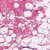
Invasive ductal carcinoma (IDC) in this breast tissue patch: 0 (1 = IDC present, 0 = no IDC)